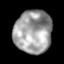
Tissue: lung
Cell type: Fibroblasts
Senescence score: 0.5621
Nuclear area (px): 1582
Mean DAPI intensity: 160.026